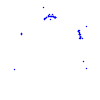
Particle: proton